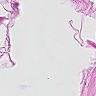
Metastatic tissue present: no